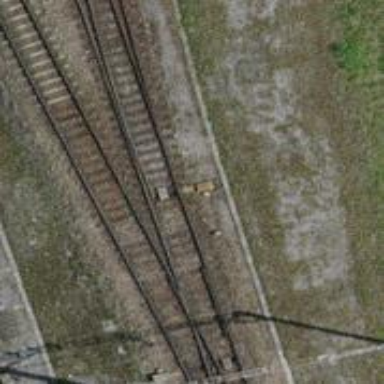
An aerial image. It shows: Railway switch.